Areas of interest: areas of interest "Educational"
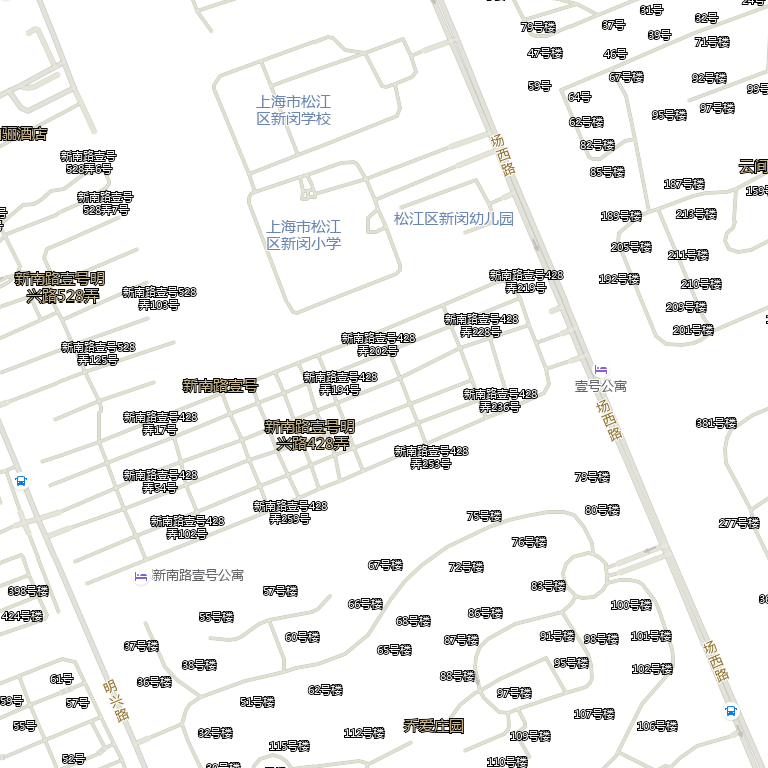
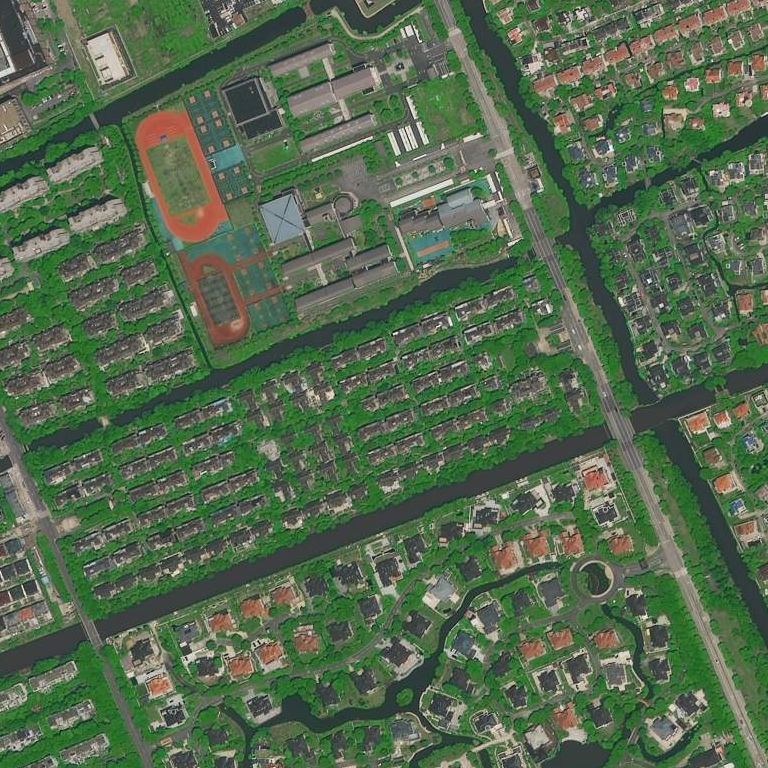